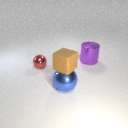
small red metal sphere to the left of large blue metal sphere